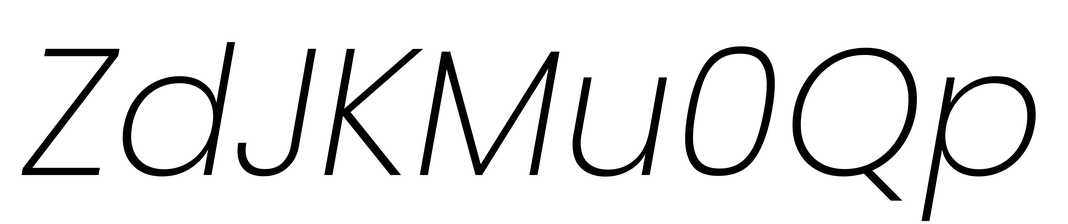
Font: Poppins-ExtraLightItalic